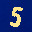
Label: 5